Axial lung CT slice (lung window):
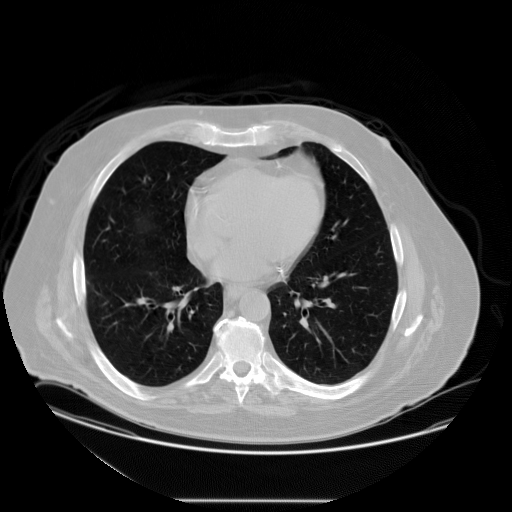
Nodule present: no